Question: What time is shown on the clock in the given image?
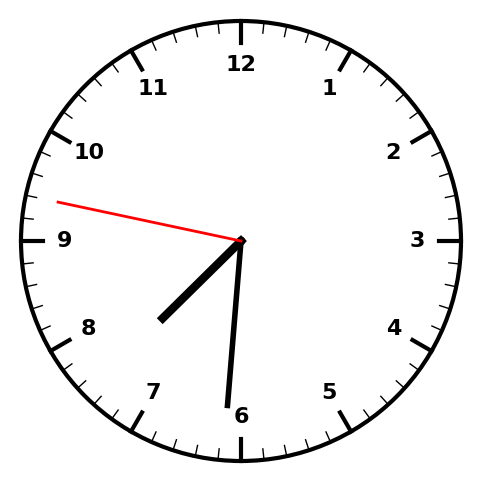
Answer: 07:30:47